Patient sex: M
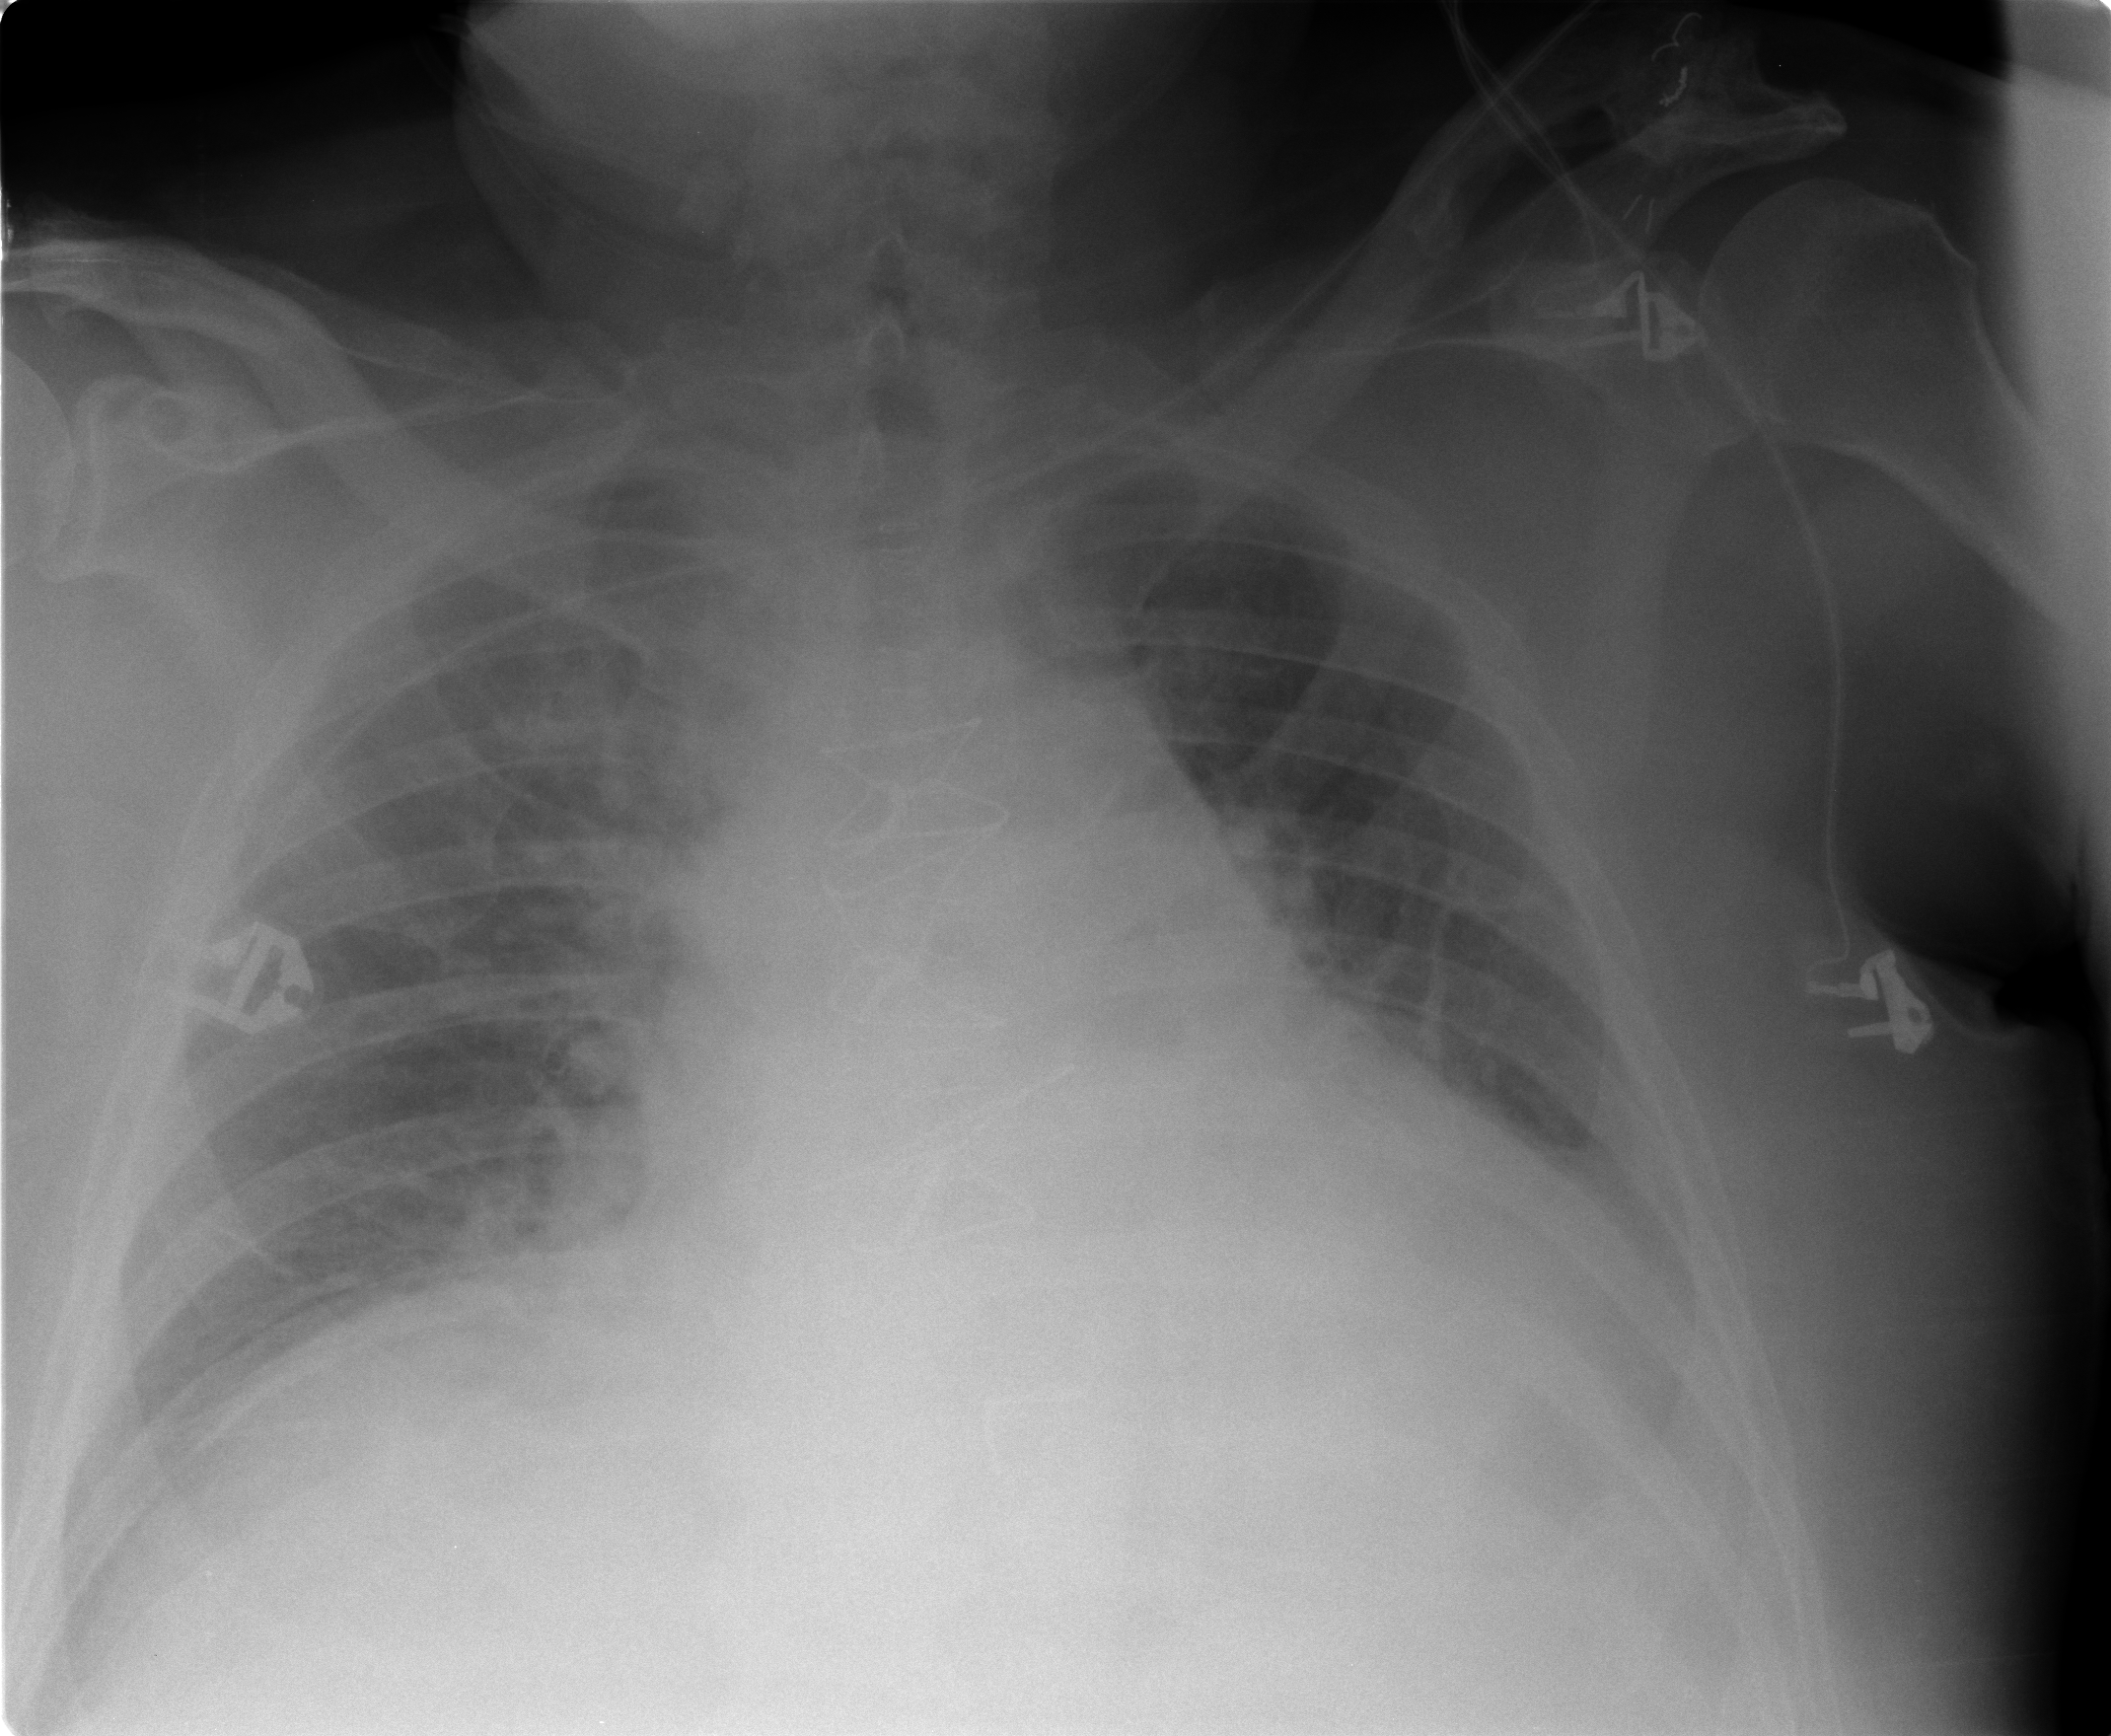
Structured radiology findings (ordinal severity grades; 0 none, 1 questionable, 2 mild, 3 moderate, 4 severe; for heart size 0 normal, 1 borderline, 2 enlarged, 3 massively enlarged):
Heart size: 2
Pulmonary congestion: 2
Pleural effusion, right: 1
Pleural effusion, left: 1
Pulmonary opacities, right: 0
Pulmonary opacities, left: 0
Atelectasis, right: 2
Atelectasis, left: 2